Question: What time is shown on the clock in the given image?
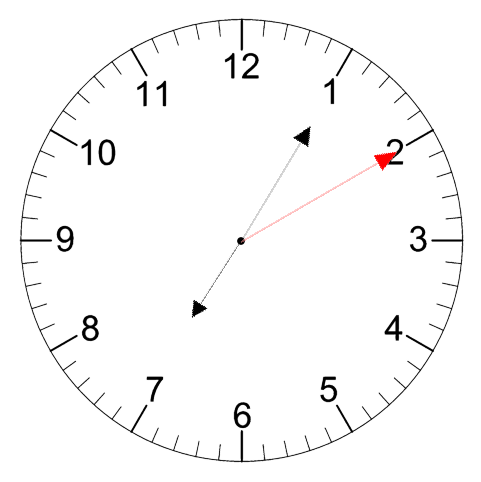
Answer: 07:05:10